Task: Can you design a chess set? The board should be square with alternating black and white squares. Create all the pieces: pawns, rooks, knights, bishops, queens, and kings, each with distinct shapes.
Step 3783:
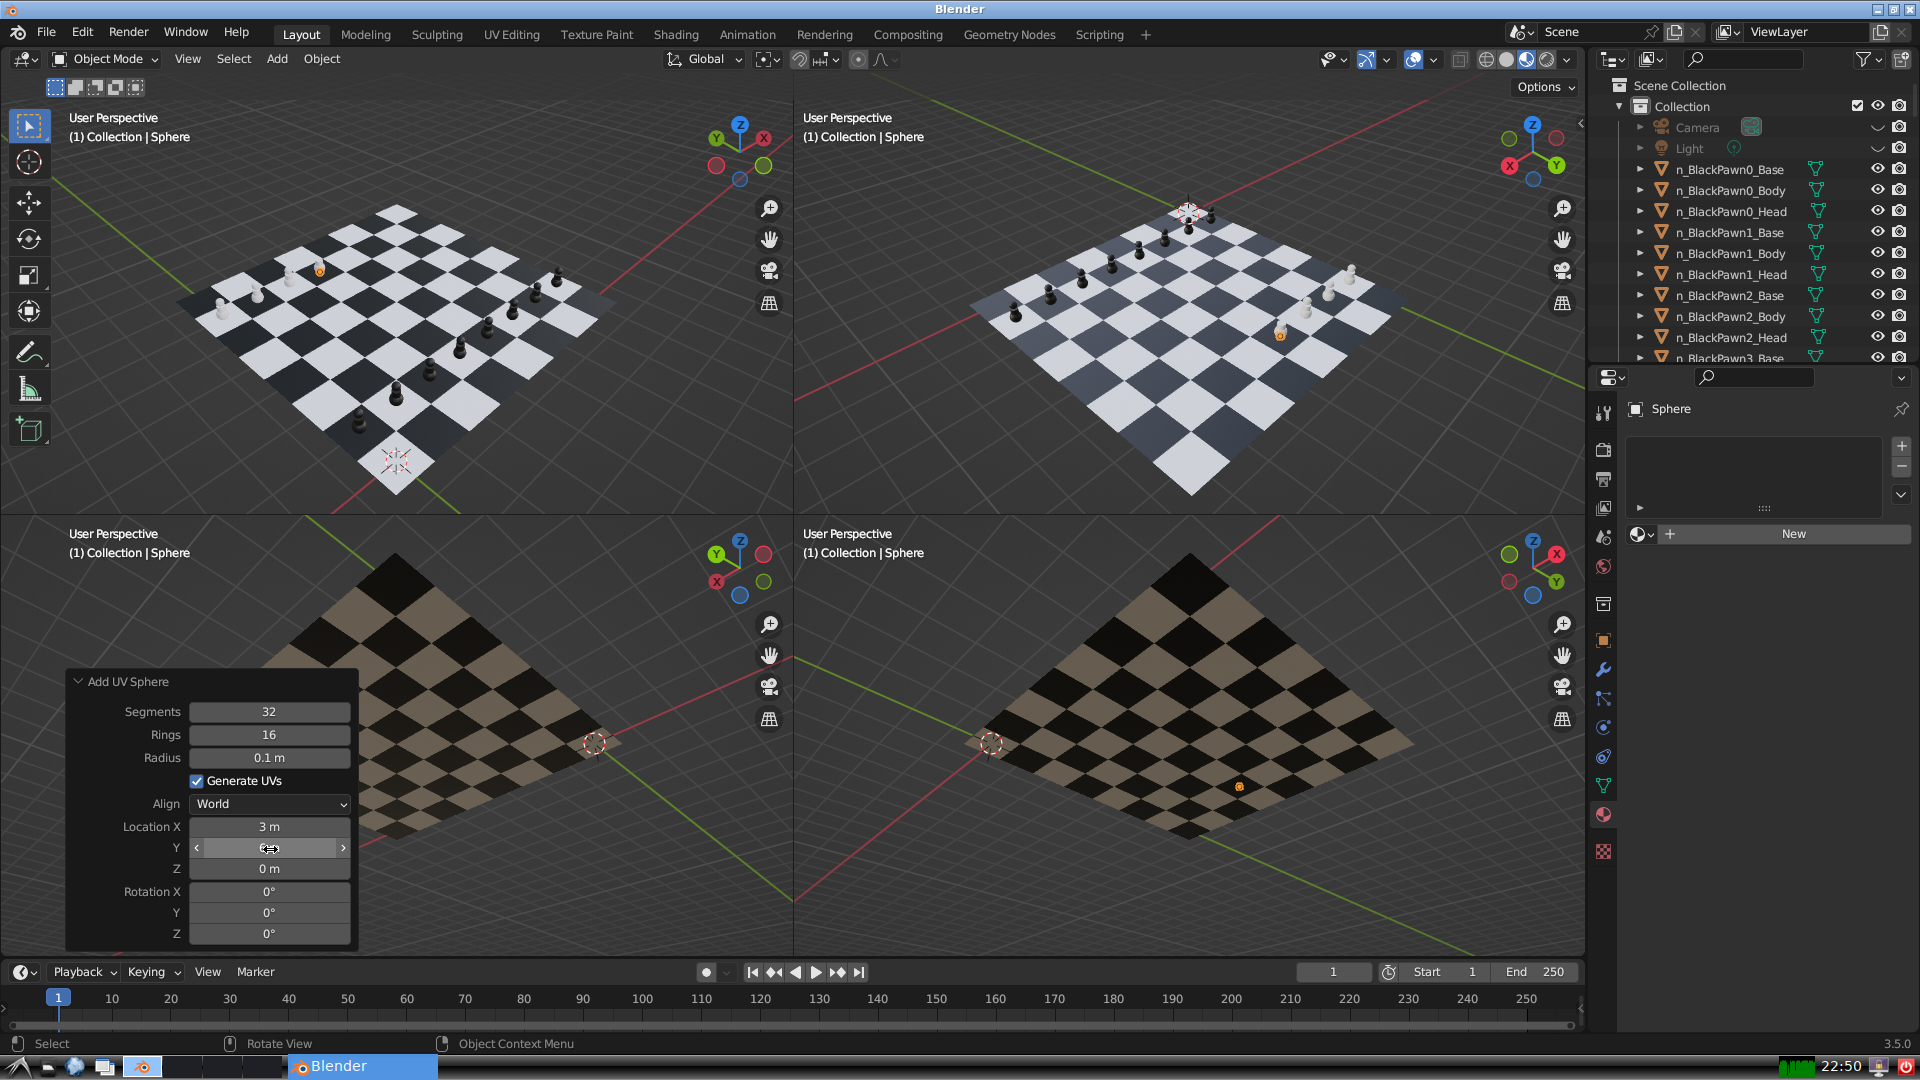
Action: {"mouse_move": [270, 867]}